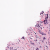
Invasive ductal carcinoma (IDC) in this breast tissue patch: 1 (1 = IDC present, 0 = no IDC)